Question: I'm having trouble figuring out how to move and image to a different place in the window. I read about BorderLayout but I'm not sure how to implement it. I want the image to be above the text area but i dont know how i woudl go about it within a dialogue box.
'''
b3.addActionListener(new ActionListener() {
/**
* Displays the arraylist.
*/
public void actionPerformed(ActionEvent e) {
if (cars.size()>0){
ImageIcon icon = new ImageIcon(Window.class.getResource("/car.png"));
StringBuilder sb = new StringBuilder();
for(int i=0; i < cars.size(); i++) {
sb.append("Car " + (i+1) + ": " + cars.get(i) + "
");
}
Font font = new Font("Times New Roman", Font.PLAIN, 14);
JTextArea textArea = new JTextArea(sb.toString());
JScrollPane scrollPane = new JScrollPane(textArea);
textArea.setFont(font);
textArea.setForeground(Color.BLACK);
textArea.setLineWrap(true);
textArea.setEditable(false);
textArea.setWrapStyleWord(true);
scrollPane.setVerticalScrollBarPolicy(JScrollPane.VERTICAL_SCROLLBAR_ALWAYS);
scrollPane.setPreferredSize(new Dimension( 100, 125 ));
JOptionPane.showMessageDialog(null, scrollPane, "Inventory", JOptionPane.PLAIN_MESSAGE, icon);
}
else {
JOptionPane.showMessageDialog(null, "No cars available in inventory", "Error", JOptionPane.ERROR_MESSAGE);
}
}
});
'''

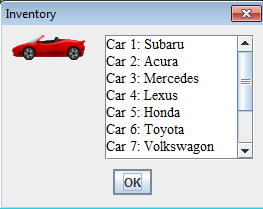
Answer: You would need an additional JPanel with a border layout. To that container you would add the icon to the North and the scroll pane to the center like this.
'''
JPanel contents = new JPanel(new BorderLayout());
JLabel carImage = new JLabel(icon);
contents.add(carImage, BorderLayout.NORTH);
contents.add(scrollPane, BorderLayout.CENTER);
JOptionPane.showMessageDialog(null, contents, "Inventory", JOptionPane.PLAIN_MESSAGE);
'''
Produces something like this: